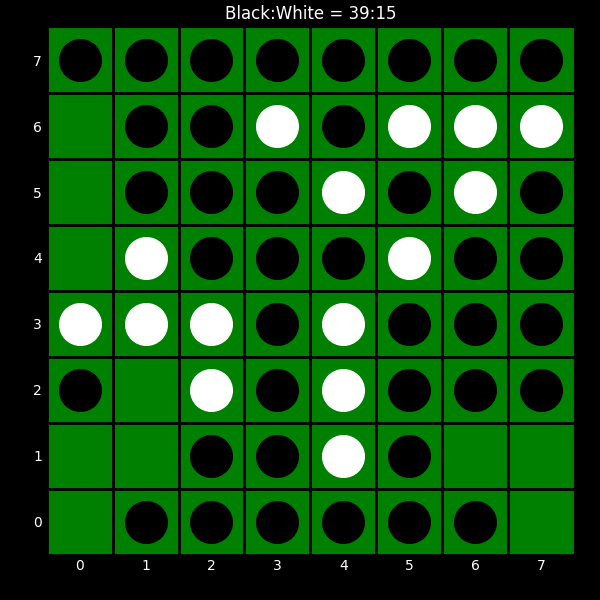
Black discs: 39
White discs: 15